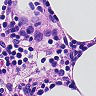
Metastatic tissue present: no